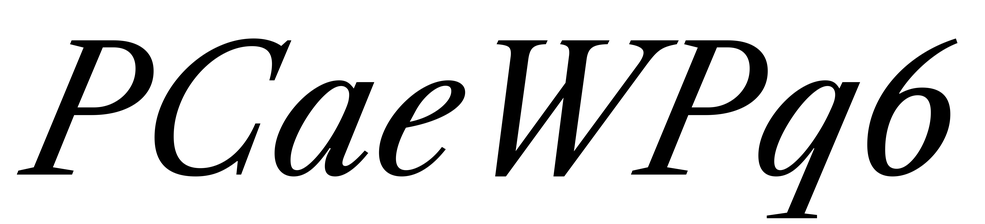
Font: LibreCaslonText-Italic_Italic